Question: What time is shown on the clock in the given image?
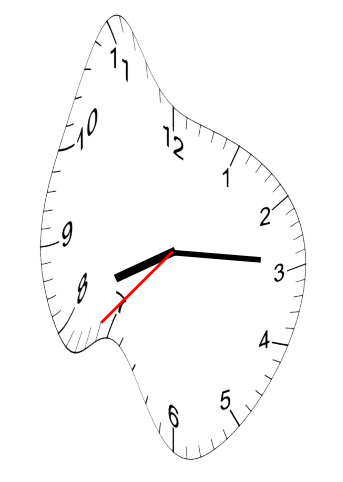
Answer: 08:14:37